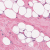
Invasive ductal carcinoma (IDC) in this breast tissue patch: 0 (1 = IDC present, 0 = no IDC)